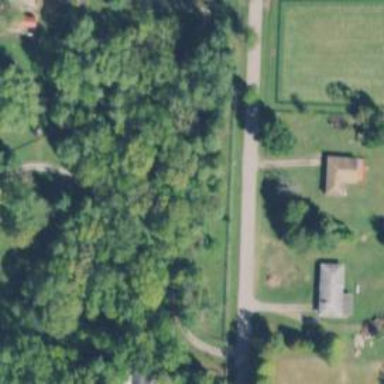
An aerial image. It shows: Driveway.